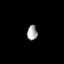
Tissue: lung
Cell type: Endothelial cells
Senescence score: 0.6096
Nuclear area (px): 152
Mean DAPI intensity: 161.697